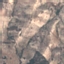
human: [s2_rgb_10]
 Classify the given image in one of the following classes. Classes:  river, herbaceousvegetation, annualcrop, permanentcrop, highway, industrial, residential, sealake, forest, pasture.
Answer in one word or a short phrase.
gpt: PermanentCrop